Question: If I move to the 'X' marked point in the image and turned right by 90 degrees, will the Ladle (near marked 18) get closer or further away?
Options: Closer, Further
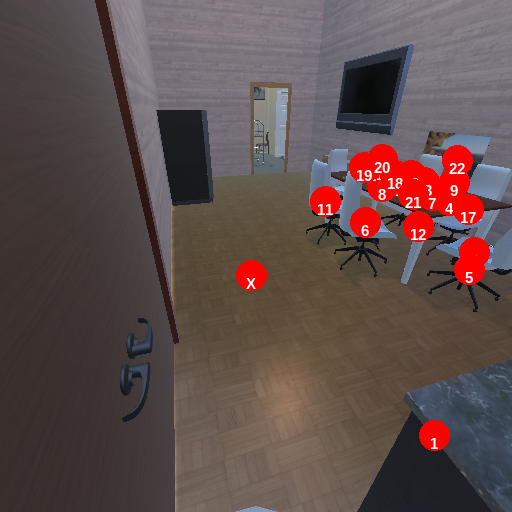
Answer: Closer